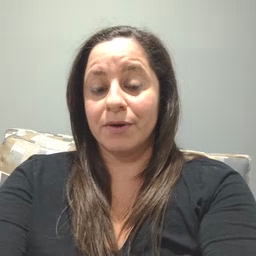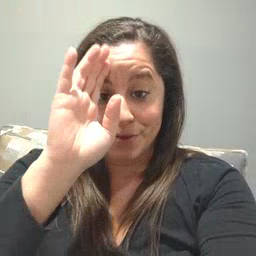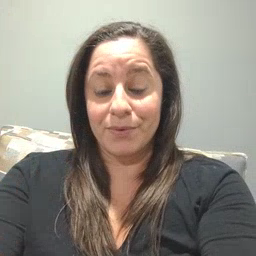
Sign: hello